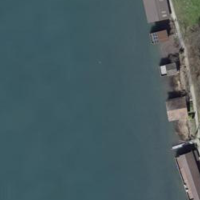
EUNIS habitat code: 14
Species observed at this site:
Humulus lupulus